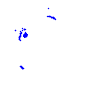
Particle: kaon